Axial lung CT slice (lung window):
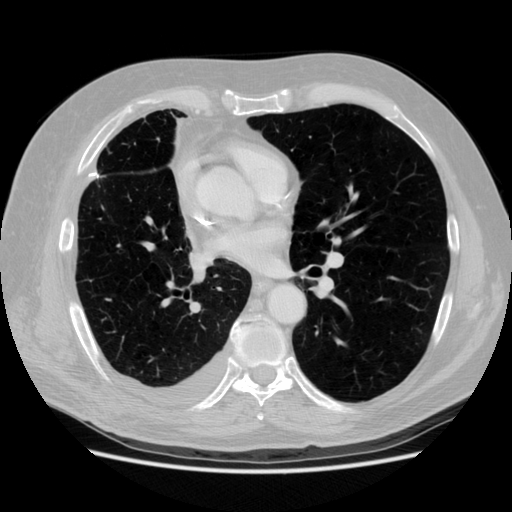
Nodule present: no